Field crop: maize
Growth stage: 2
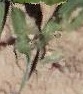
Species: maize